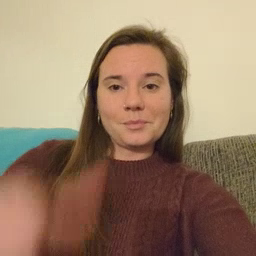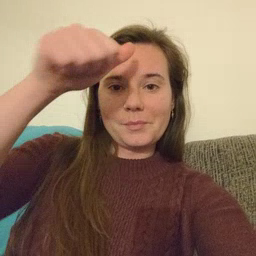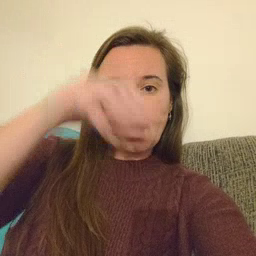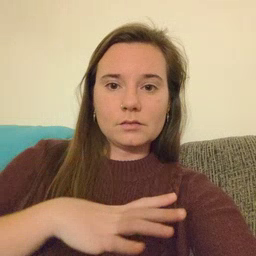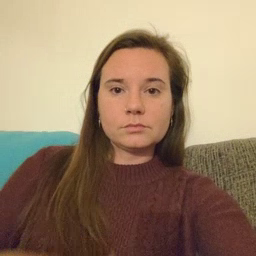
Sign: man